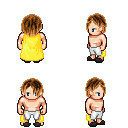
a pixel art fantasy rpg character, male body template, human, light skin, yellow cape, white pants, brown bangs hairstyle, gray slippers, four views (front, back, left, right), 2x2 character sprite sheet, small pixel art, hard edges, no anti-aliasing